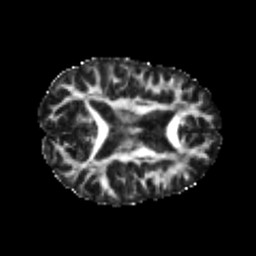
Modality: FA
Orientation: axial
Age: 21
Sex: female
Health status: healthy
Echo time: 0.074 s